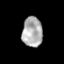
Tissue: prostate
Cell type: Epithelial cells
Senescence score: 0.311
Nuclear area (px): 591
Mean DAPI intensity: 174.778